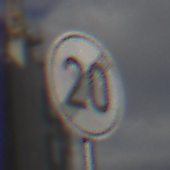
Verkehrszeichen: EndeGeschwindigkeit20
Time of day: MorningAfternoon
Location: Outdoor (Urban)
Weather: PartlyCloudy
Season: NotSpecified
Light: Natural